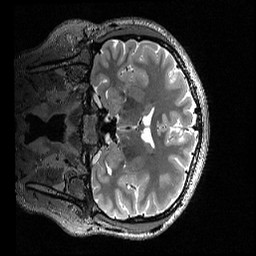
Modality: T2w
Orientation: coronal
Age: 21
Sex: female
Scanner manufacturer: siemens
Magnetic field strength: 3 T
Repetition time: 3.2 s
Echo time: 0.56 s